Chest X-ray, AP view. Patient: 33 years old, sex F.
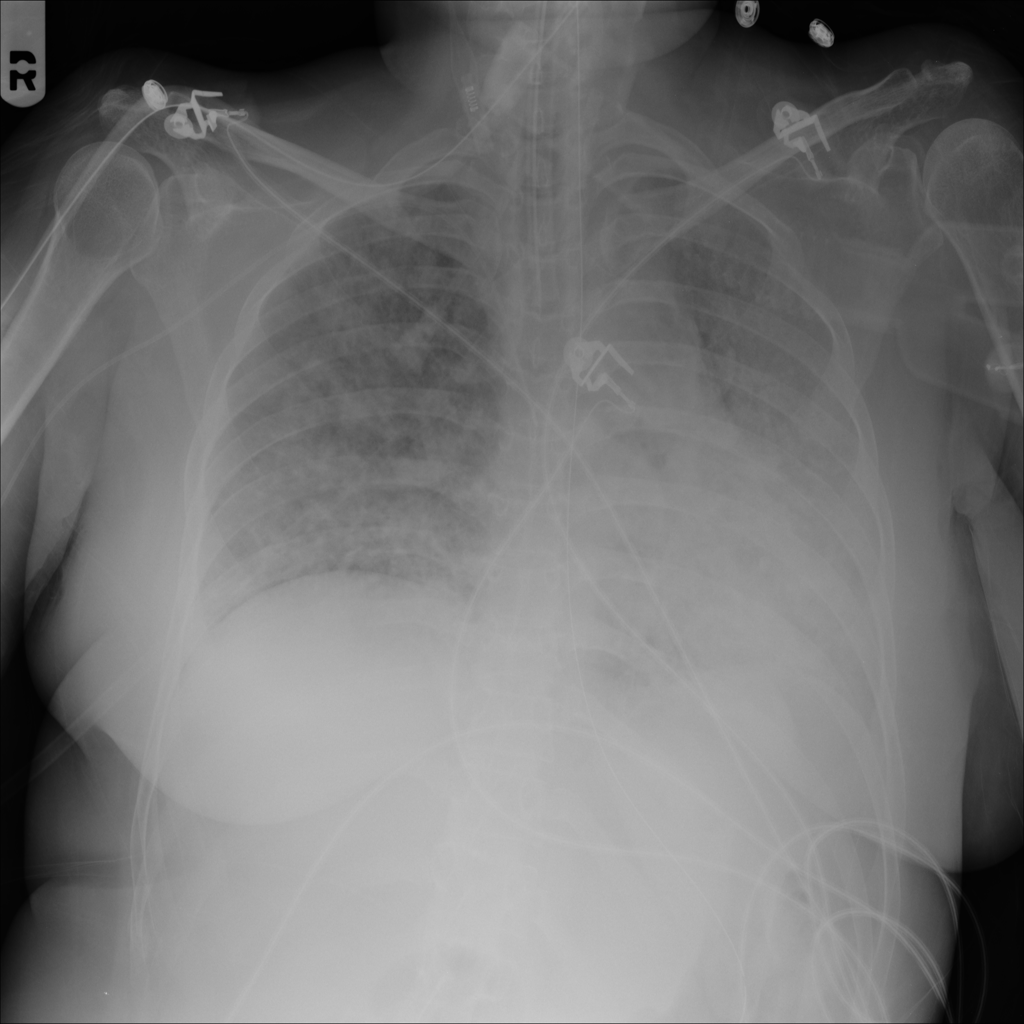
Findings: Edema, Infiltration